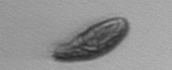
Label: Pseudochattonella_farcimen